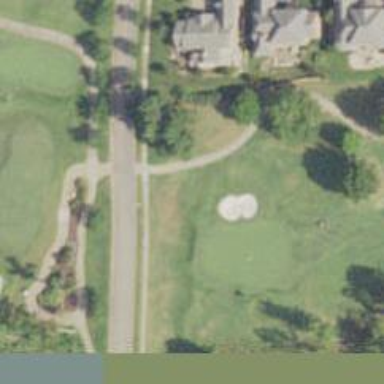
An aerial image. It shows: View of golf hole.